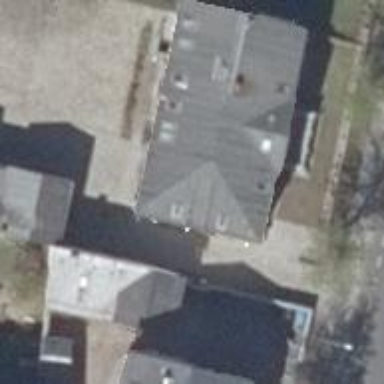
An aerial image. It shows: Building with ridged roof.